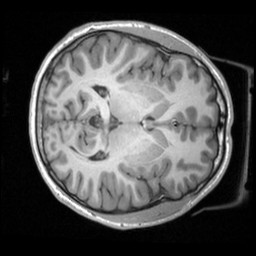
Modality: T1w
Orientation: axial
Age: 18
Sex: male
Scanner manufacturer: siemens
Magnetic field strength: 3 T
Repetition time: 1.9 s
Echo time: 0.00226 s